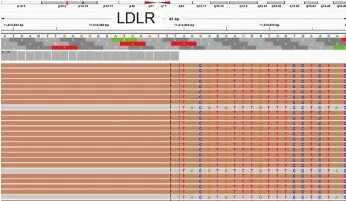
Identification and verification of LDLR-ROS1 fusion in this case. (A) RNA sequencing reads indicating visualization of the LDLR and ROS1 fusion regions using the Integrative Genomics Viewer (IGV) software.
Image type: pathology (immunostaining)